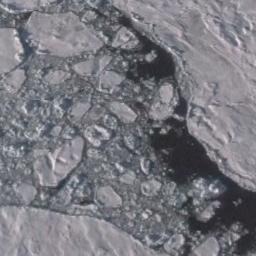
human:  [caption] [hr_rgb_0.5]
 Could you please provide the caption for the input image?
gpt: A lot of small pieces of sea ice floats between two large pieces of sea ice .

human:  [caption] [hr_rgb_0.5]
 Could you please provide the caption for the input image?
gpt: There are many ice on the black sea .

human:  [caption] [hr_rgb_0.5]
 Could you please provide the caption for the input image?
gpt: There are different shapes of sea ice .

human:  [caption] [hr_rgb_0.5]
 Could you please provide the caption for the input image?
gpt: Countless ice cubes of all sizes are closely connected into a large piece floating on the deep blue sea surface, Covering the sea surface .

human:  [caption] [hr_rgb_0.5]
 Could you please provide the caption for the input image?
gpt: There are many sea ice linked into sheets .